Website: macys
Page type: account-selection
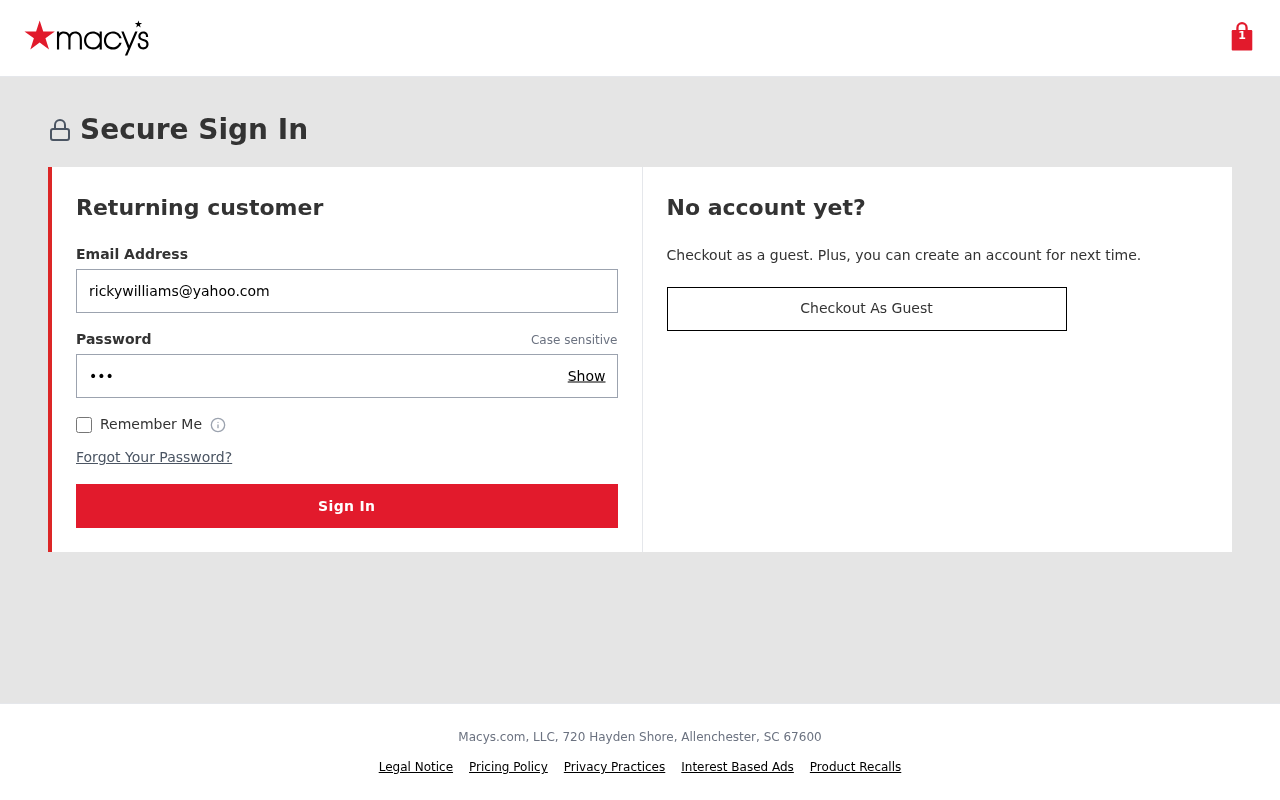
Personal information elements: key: PII_EMAIL
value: rickywilliams@yahoo.com
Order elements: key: ORDER_NUM_ITEMS
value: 1